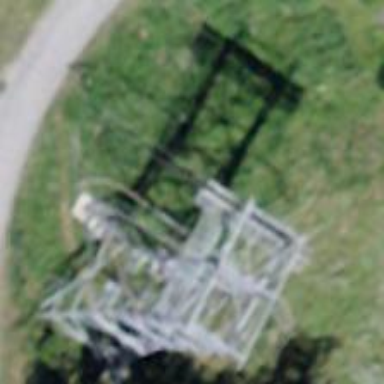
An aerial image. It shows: Pylon for aerialway.